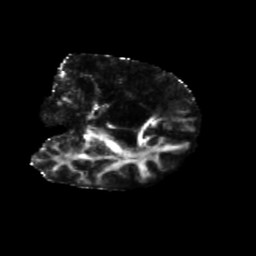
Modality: FA
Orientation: coronal
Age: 48
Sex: male
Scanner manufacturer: siemens
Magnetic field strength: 3 T
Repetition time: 5.25 s
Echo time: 0.08 s